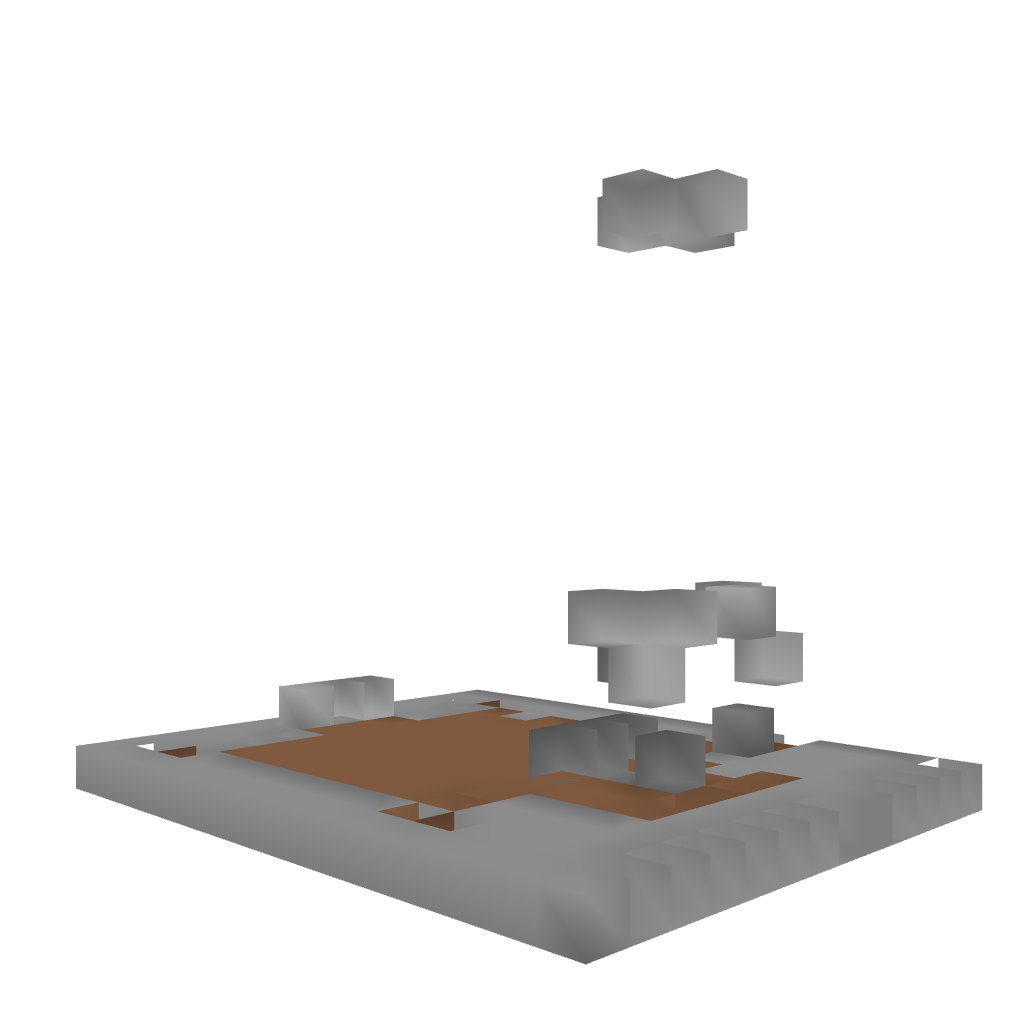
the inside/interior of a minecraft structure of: Small Modern House